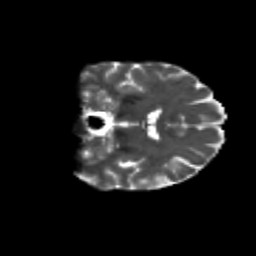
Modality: T2w
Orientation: coronal
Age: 63
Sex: female
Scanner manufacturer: siemens
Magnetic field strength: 3 T
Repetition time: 4.71 s
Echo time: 0.0906 s